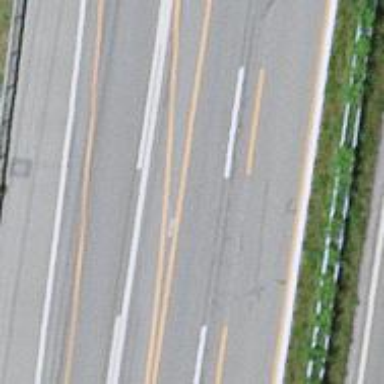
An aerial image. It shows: Asphalt motorway link.